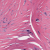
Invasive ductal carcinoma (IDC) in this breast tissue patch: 1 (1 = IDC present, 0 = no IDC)